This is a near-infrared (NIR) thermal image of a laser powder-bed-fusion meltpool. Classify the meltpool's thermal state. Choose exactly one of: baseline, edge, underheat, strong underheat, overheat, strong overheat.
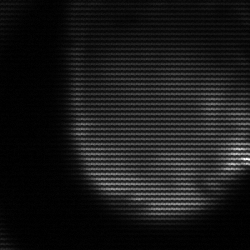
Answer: edge